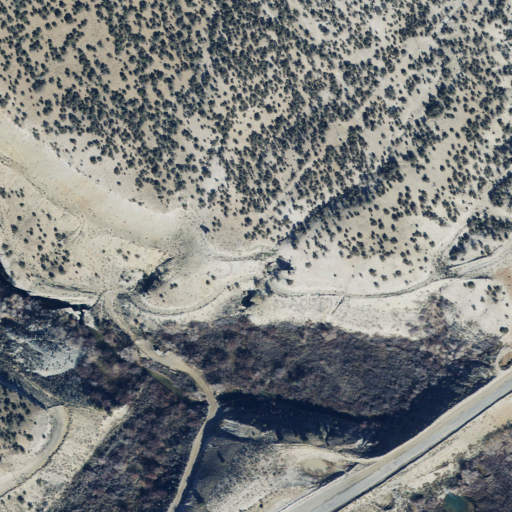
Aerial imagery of valley in Utah named Big Brush Gorge containing shrub, evergreen forest, grassland, woody wetlands, deciduous forest, medium intensity development, low intensity development, and high intensity development